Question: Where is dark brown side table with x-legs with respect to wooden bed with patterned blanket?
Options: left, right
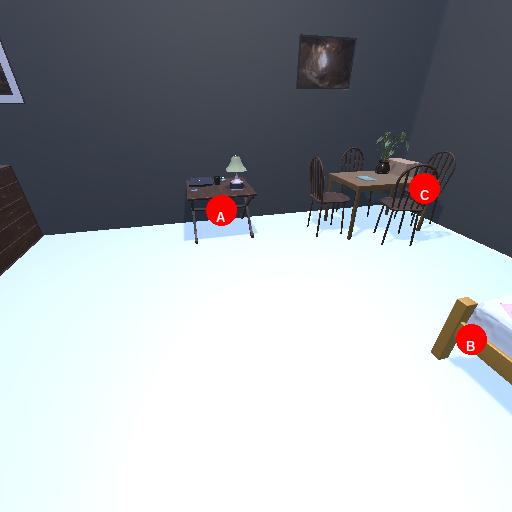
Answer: left